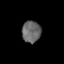
Tissue: lung
Cell type: Endothelial cells
Senescence score: 0.6357
Nuclear area (px): 404
Mean DAPI intensity: 102.141